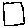
Label: square